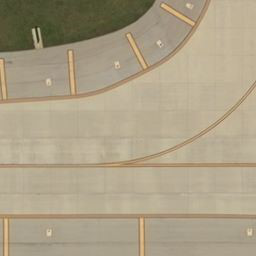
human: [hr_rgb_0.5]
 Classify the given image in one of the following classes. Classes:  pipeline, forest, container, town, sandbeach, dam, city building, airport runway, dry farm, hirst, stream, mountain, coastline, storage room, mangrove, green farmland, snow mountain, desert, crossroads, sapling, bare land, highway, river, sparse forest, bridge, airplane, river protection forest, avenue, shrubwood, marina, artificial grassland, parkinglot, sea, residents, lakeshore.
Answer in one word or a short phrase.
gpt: airport runway